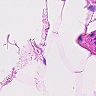
Metastatic tissue present: no